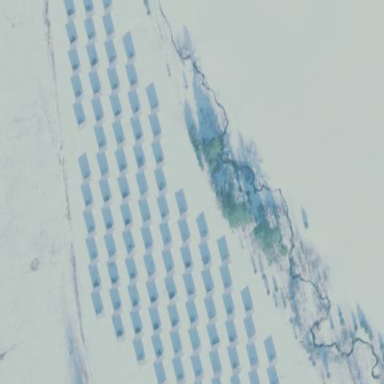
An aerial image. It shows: Solar power plant with photovoltaic technology generating electricity.